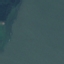
Land use / land cover: SeaLake